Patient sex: M
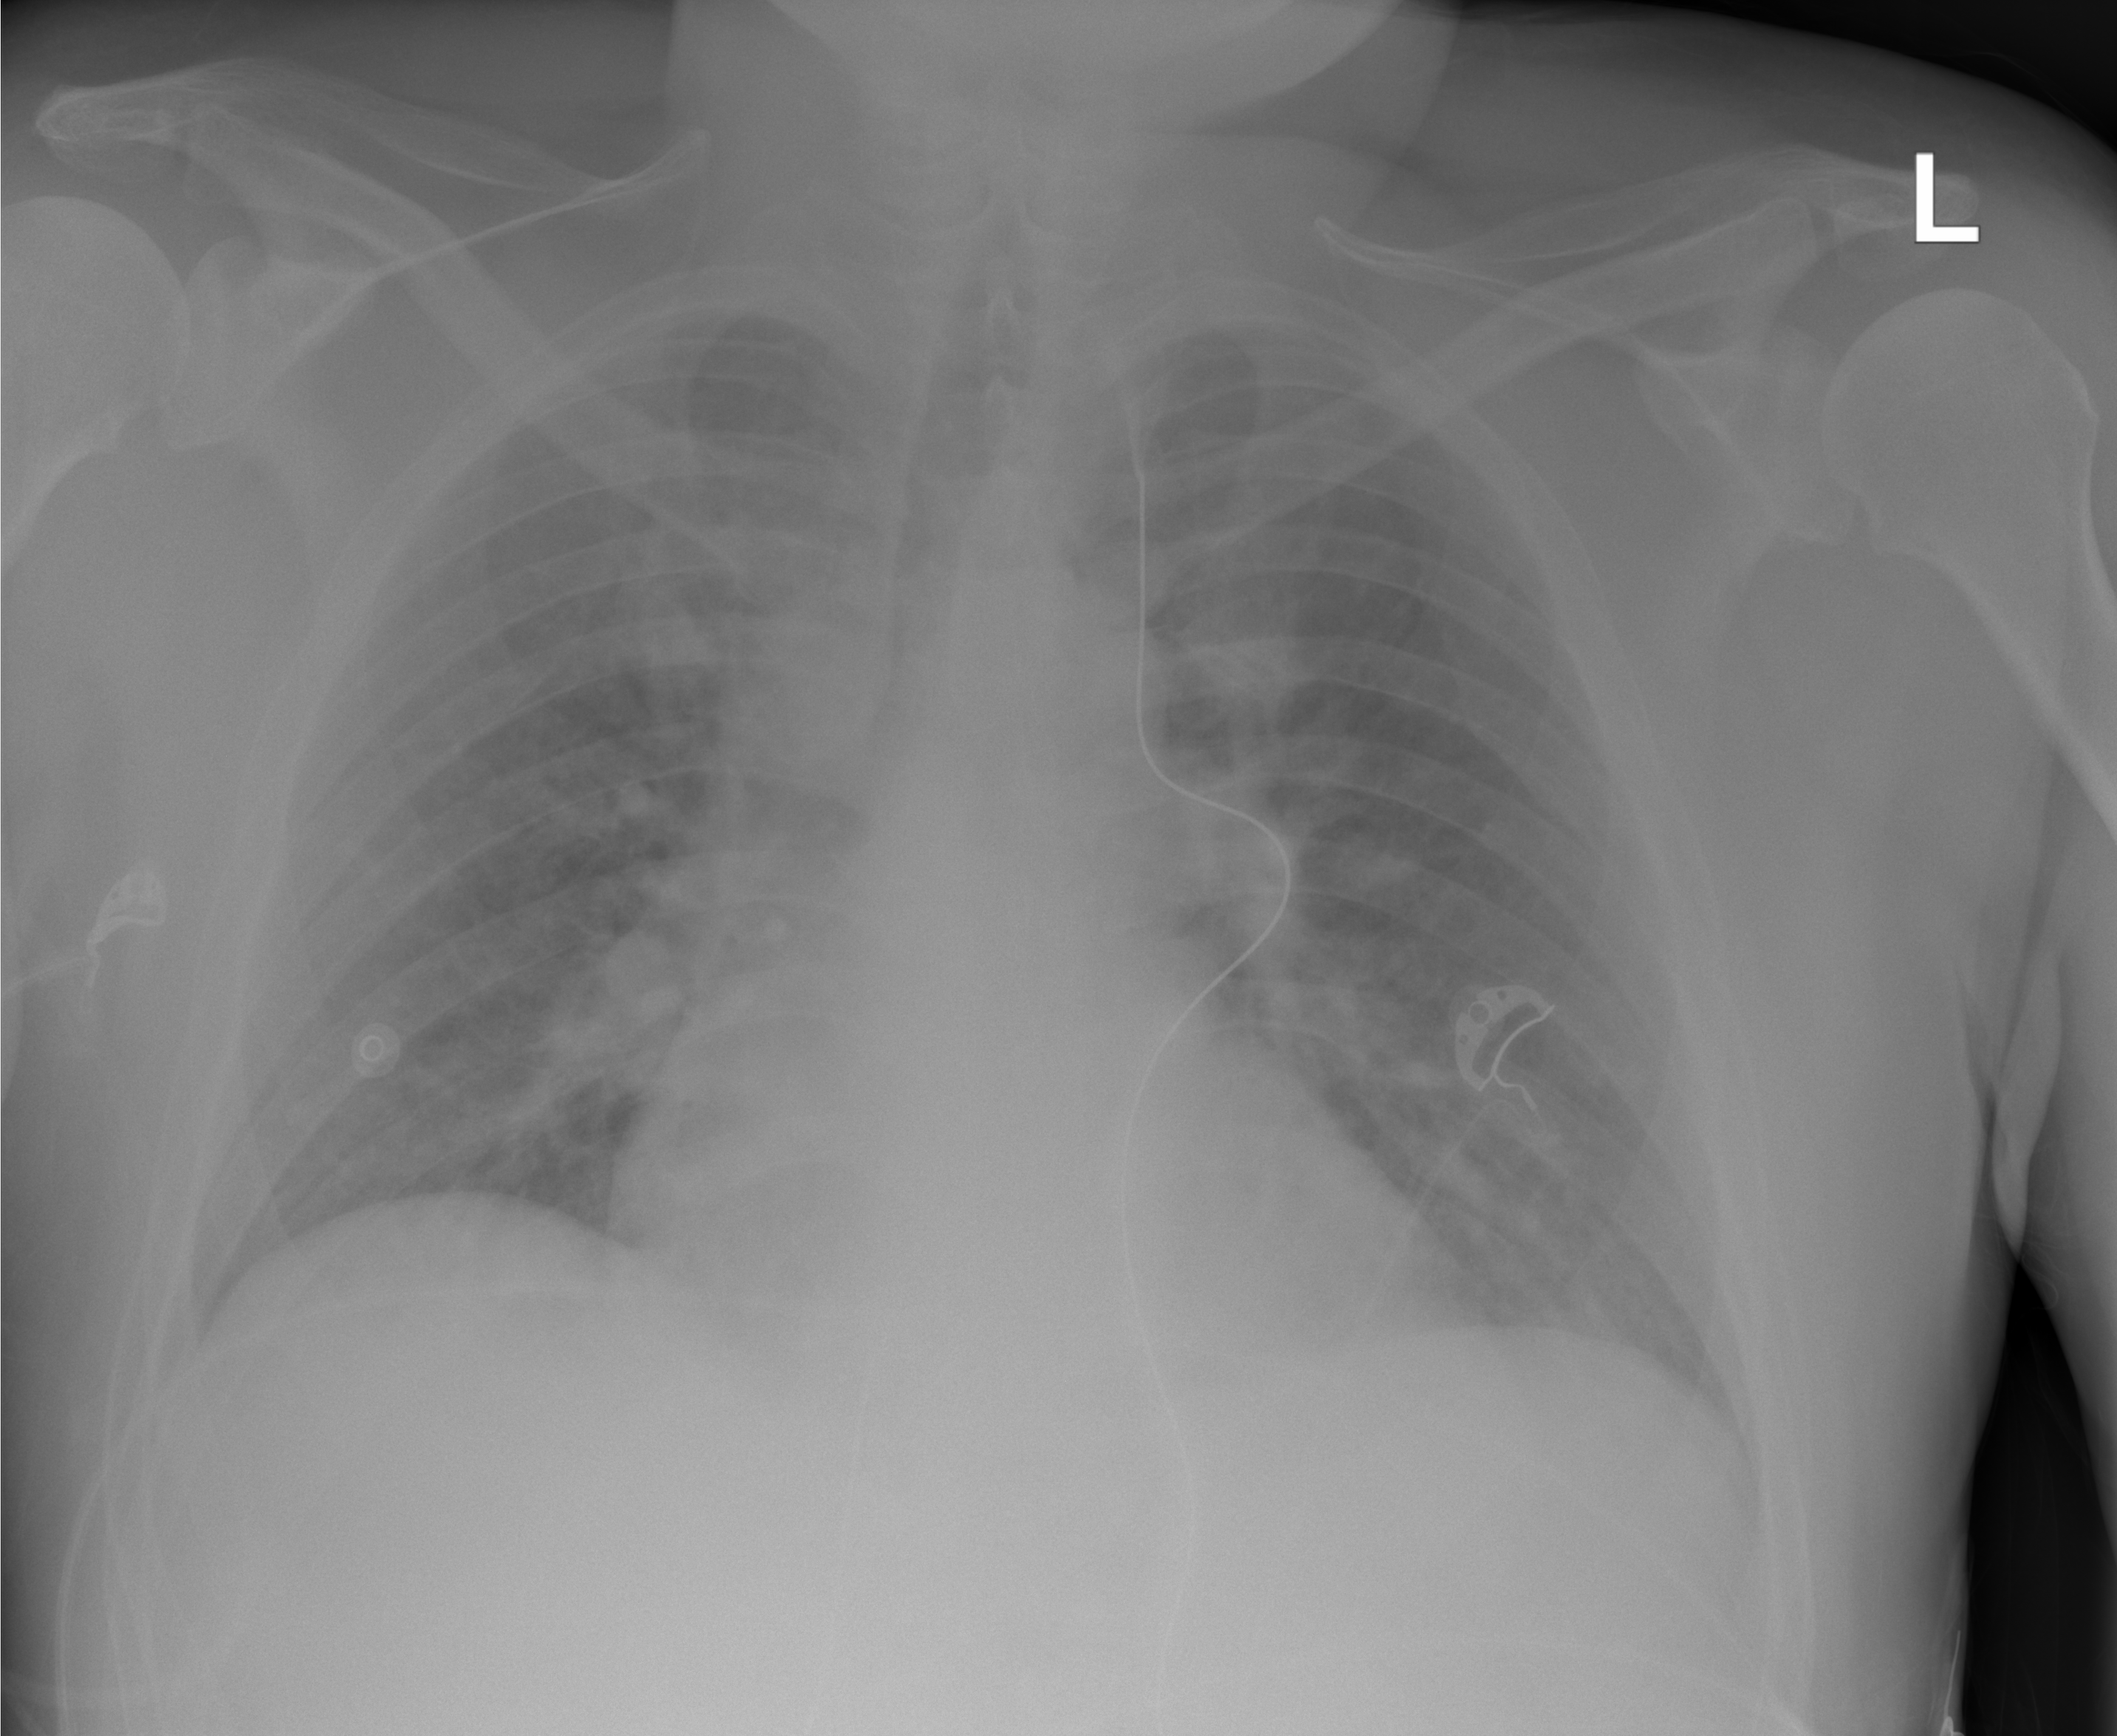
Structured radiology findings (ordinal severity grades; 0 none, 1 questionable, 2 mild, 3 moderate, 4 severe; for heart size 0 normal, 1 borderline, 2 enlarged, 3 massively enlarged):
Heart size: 0
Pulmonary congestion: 2
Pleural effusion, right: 0
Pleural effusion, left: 0
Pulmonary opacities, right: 0
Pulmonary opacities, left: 0
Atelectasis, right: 0
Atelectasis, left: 0